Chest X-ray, AP view. Patient: 40 years old, sex M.
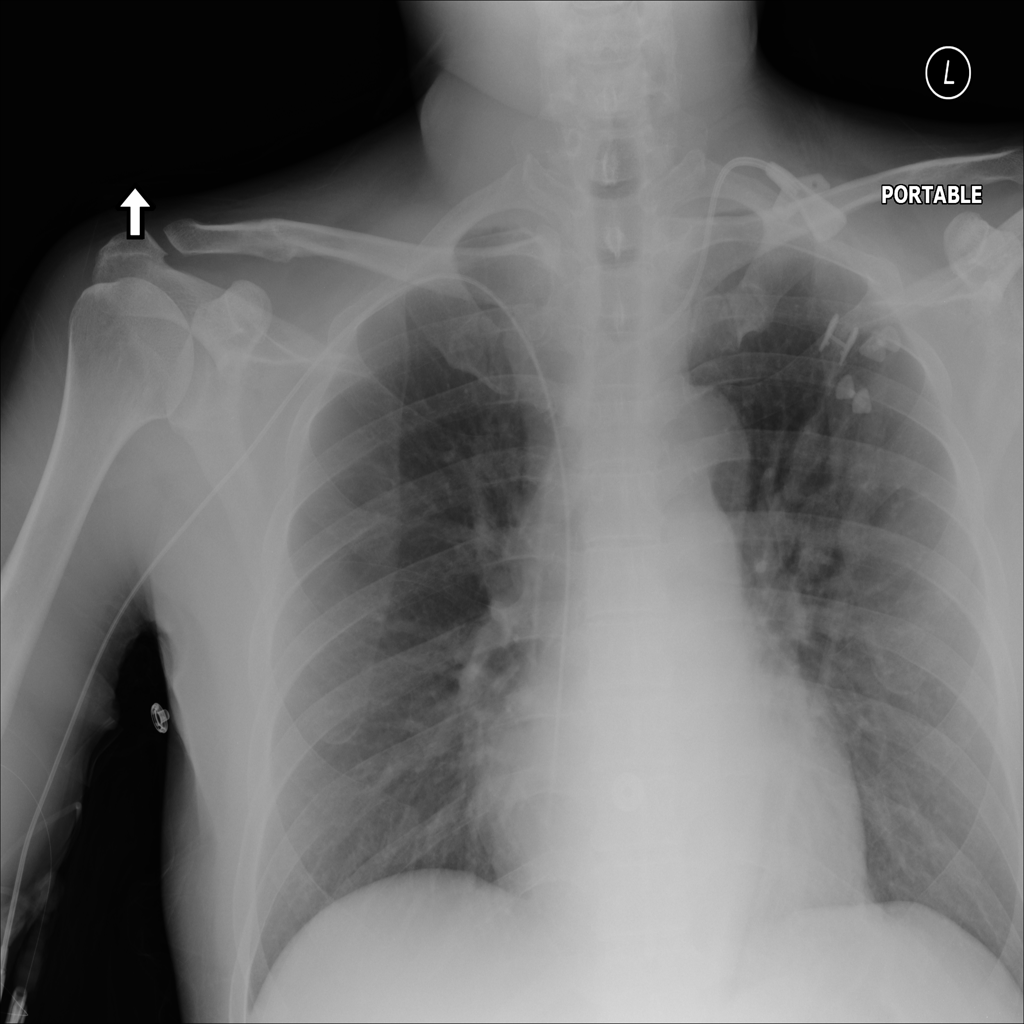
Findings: Edema